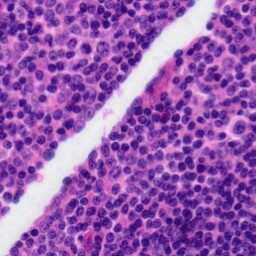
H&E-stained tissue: Tonsil